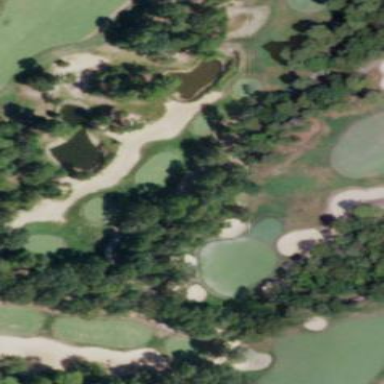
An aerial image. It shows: Golf tee.